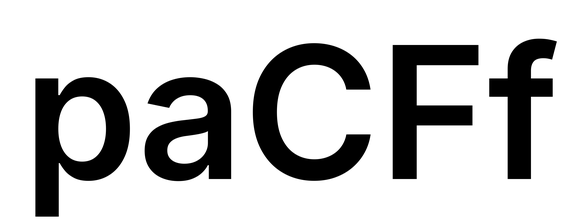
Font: Inter_SemiBold